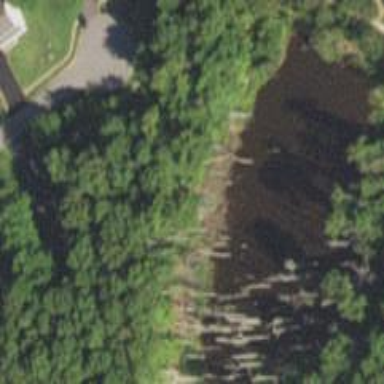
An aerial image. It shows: Pond surrounded by natural water.